Field crop: maize
Growth stage: 2
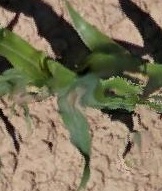
Species: maize